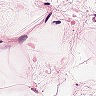
Metastatic tissue present: no